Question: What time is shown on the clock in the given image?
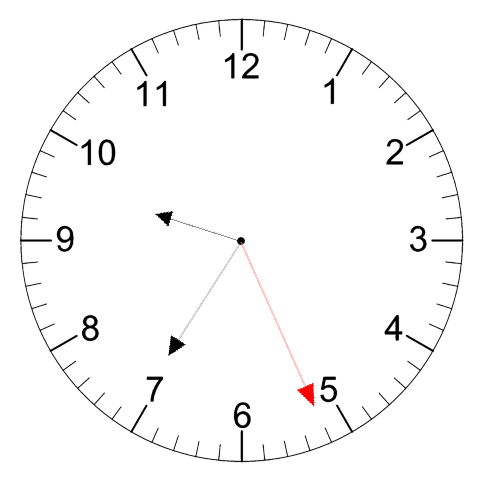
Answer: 09:35:26